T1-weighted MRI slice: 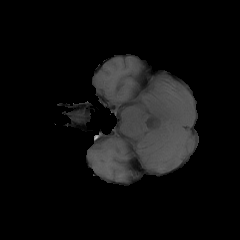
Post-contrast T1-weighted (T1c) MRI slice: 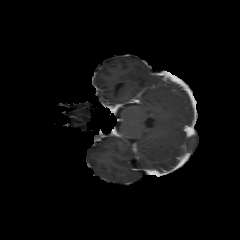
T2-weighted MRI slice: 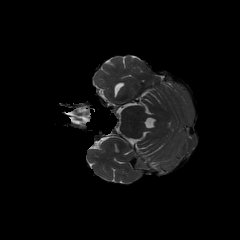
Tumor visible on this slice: no